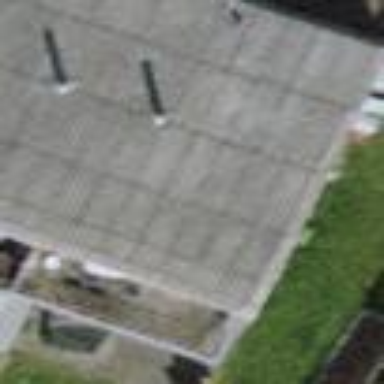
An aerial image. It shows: Building with tiled roof.